Question: I have a list of images but i want all the images next to each other. and than with horizontal scroll.
I tried to set a max height for the scroll menu but that his hide the 2 images below. I also disabled vertical scroll but that doesn't work to.
If it is possible I want only use css. if I need javascript to fix it I use Jquery.

My html:
'''
<!DOCTYPE html>
<html>
<head>
<title>test</title>
<link href="css/index.css" rel="stylesheet"/>
<link href="css/global.css" rel="stylesheet"/>
<meta charset="UTF-8">
</head>
<body>
<div id="list">
<img src="img/1.jpg" class="img">
<img src="img/2.jpg" class="img">
<img src="img/3.jpg" class="img">
<img src="img/4.jpg" class="img">
<img src="img/5.jpg" class="img">
<img src="img/6.jpg" class="img">
<img src="img/7.jpg" class="img">
<img src="img/8.jpg" class="img">
</div>
<div id="output">
</div>
<script src="js/jquery.js"></script>
<script src="js/image.js"></script>
</body>
</html>
'''
my css:
'''
body{
padding:0px;
margin:0px;
overflow-y:hidden;
}
.img{
height:100px;
width:200px;
display:inline-block;
margin-left:0px;
}
.loaded{
width:100%;
}
#list{
overflow-y:hidden;
width:auto;
}
'''
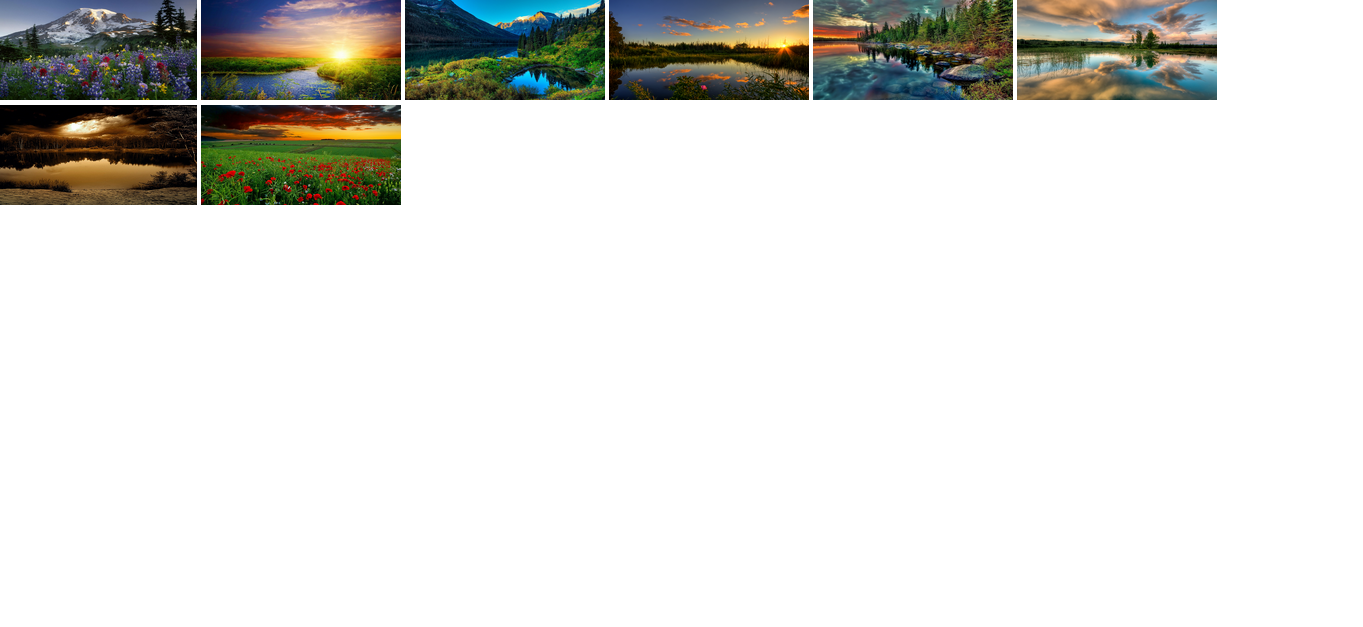
Answer: Simply add
'''
white-space: nowrap;
'''
to '#list'
Since your '.img' images are correctly set to 'inline-block' you can now control the parent element's whitespace with <URL>
> nowrap
Collapses whitespace as for normal, but suppresses line breaks (text wrapping) within text.